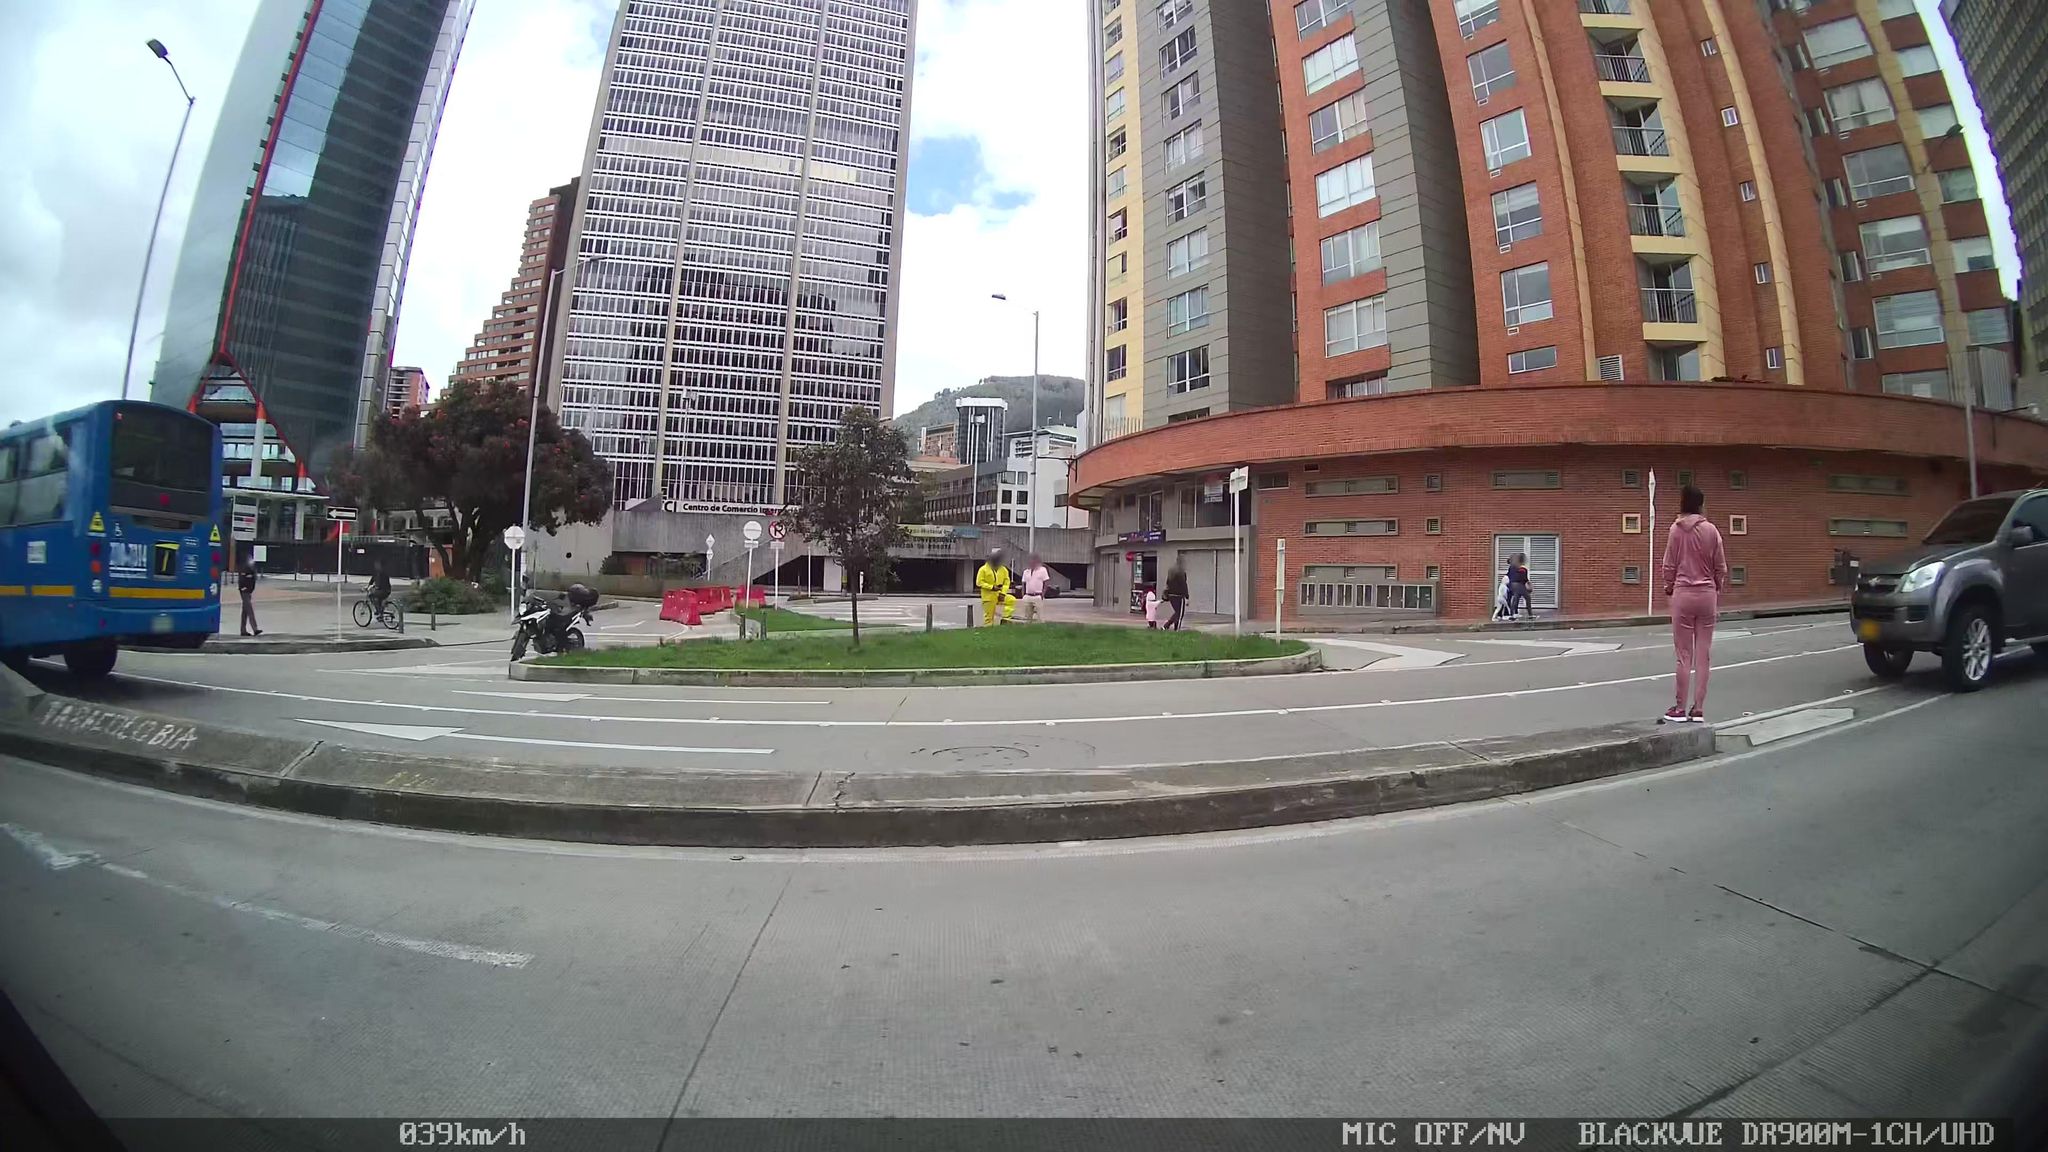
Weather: clear
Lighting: day
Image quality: good
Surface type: driving surface
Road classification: primary
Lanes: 3
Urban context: urban centre
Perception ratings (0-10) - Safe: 5.28, Lively: 7.96, Beautiful: 5.69, Boring: 1.77, Depressing: 7.04, Wealthy: 3.04